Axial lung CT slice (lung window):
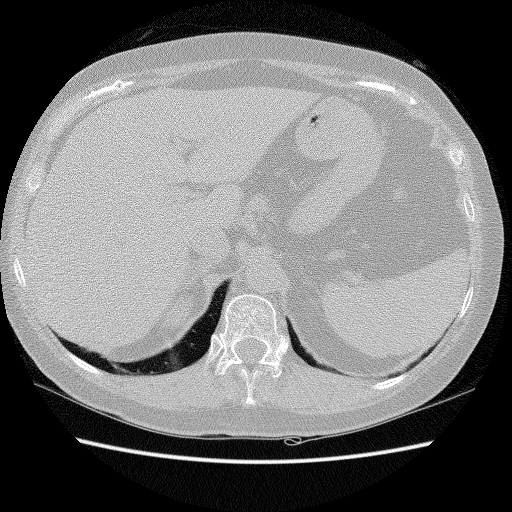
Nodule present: no